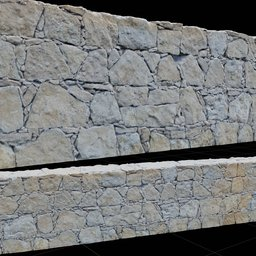
Label: architecture